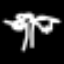
Label: palm tree